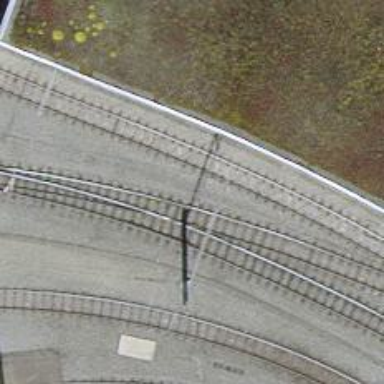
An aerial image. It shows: Tram railway with one track and electrified by contact line.